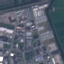
Land use / land cover: Industrial